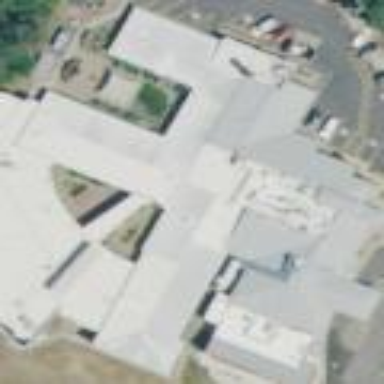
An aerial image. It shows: Hospital building.